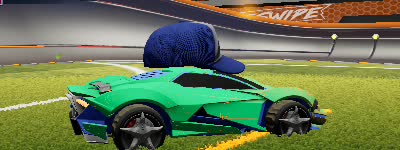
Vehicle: werewolf